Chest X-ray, AP view. Patient: 59 years old, sex M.
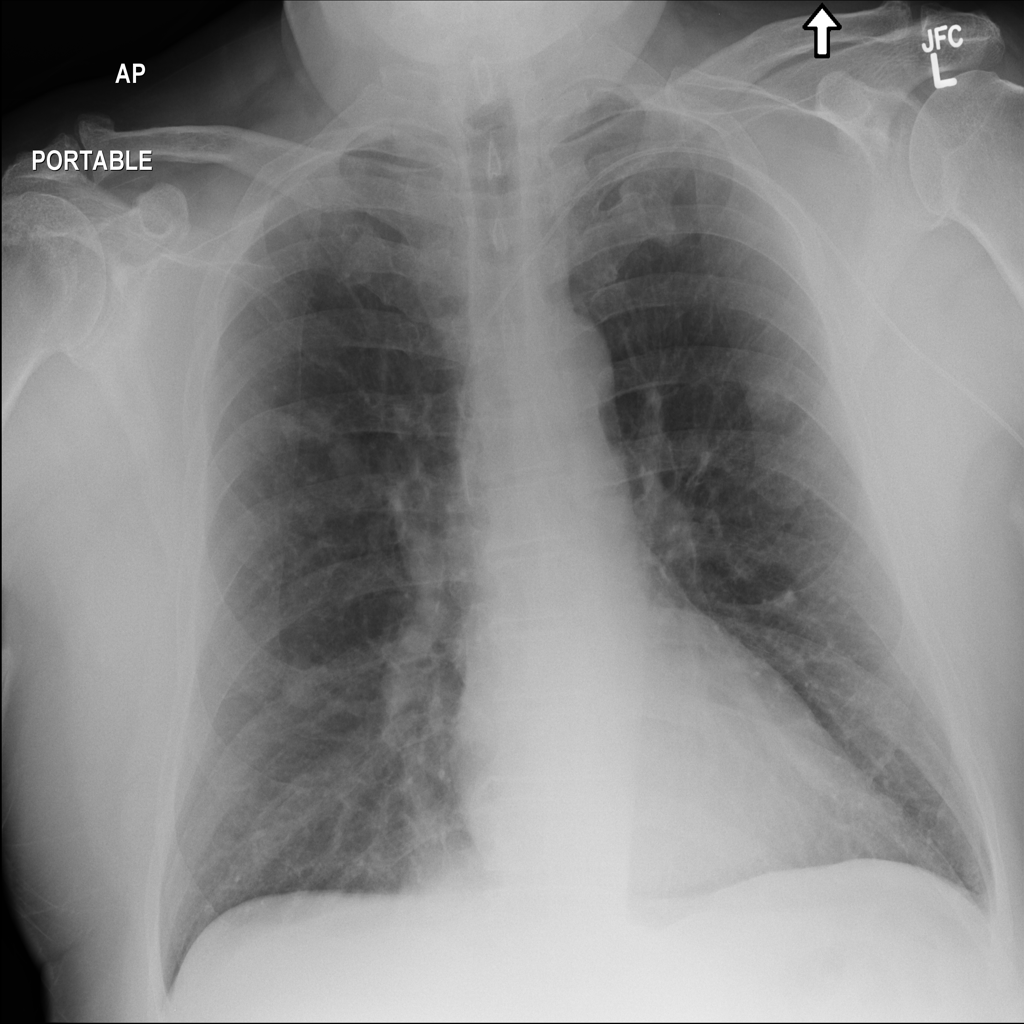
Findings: No Finding